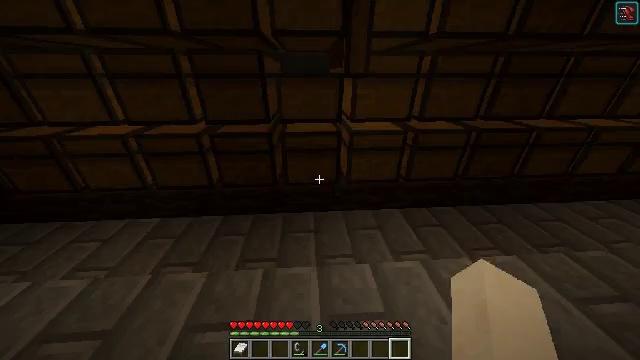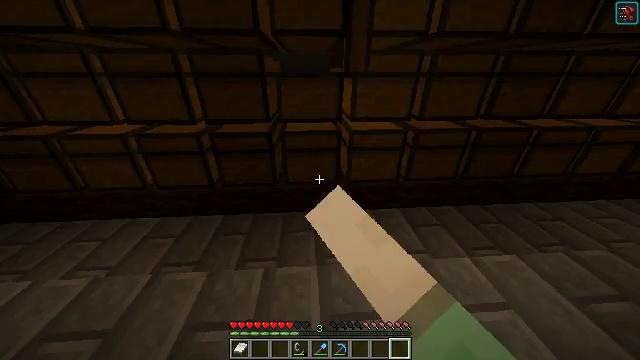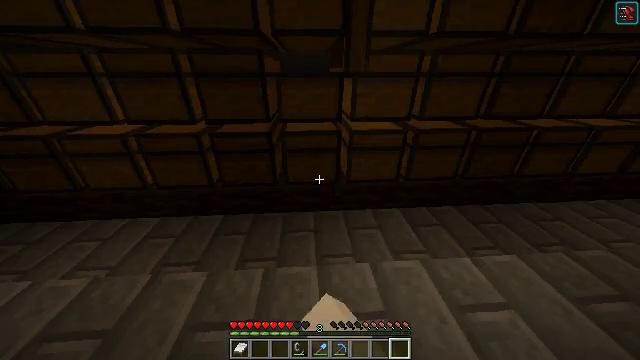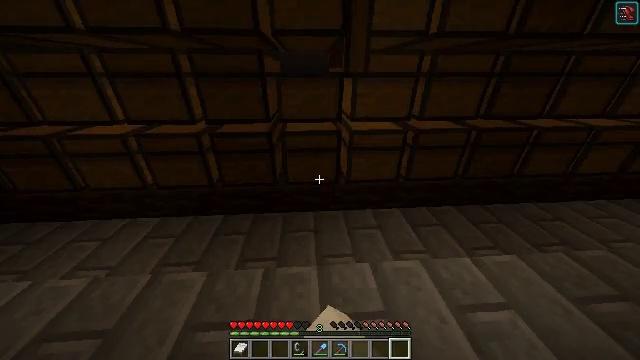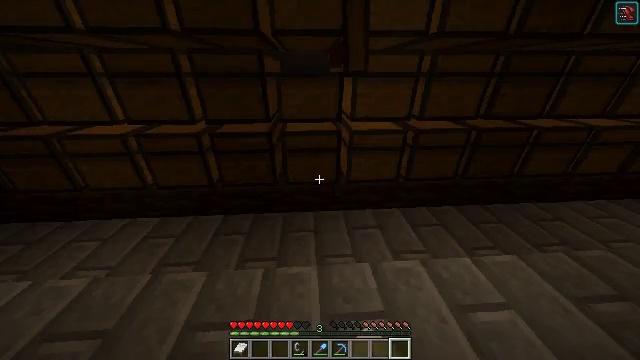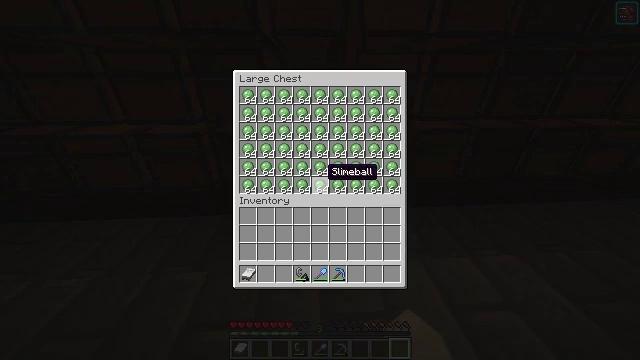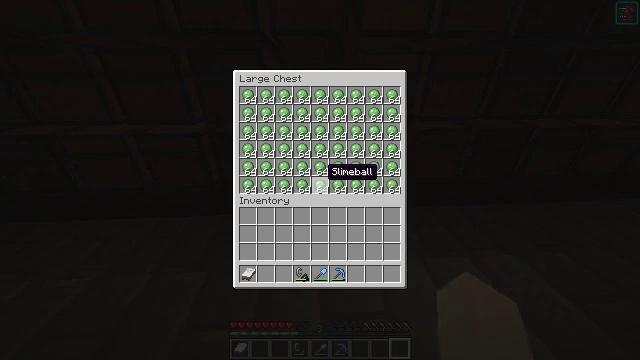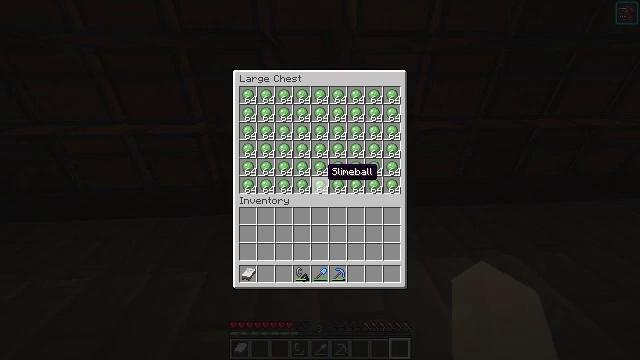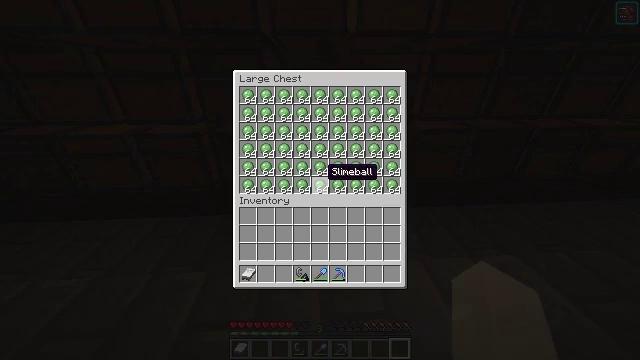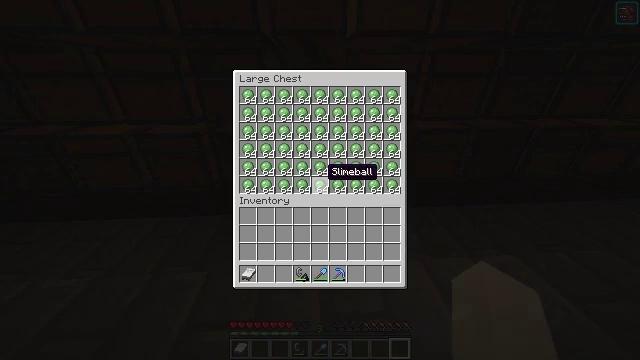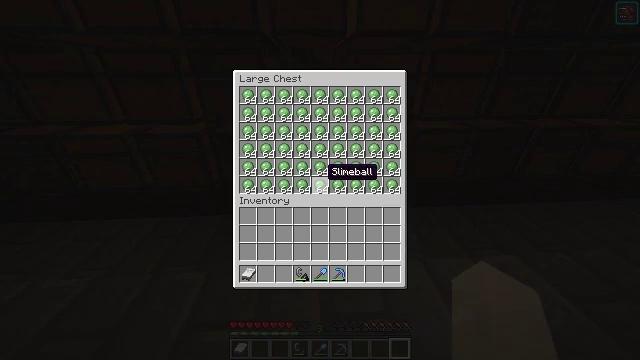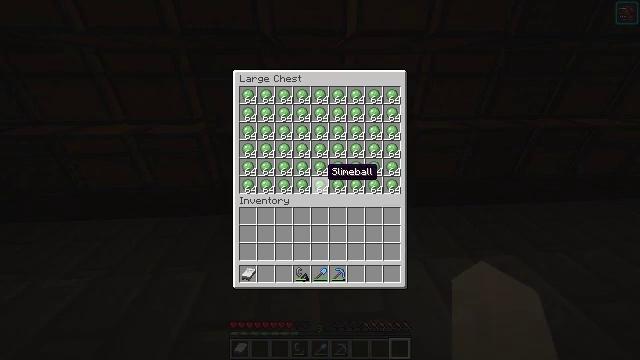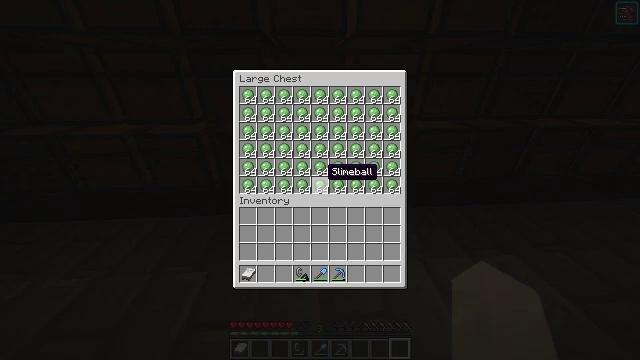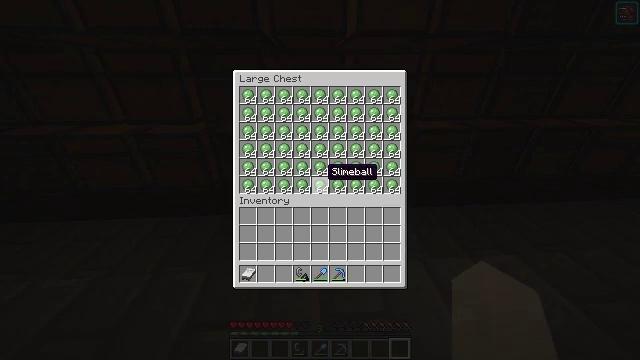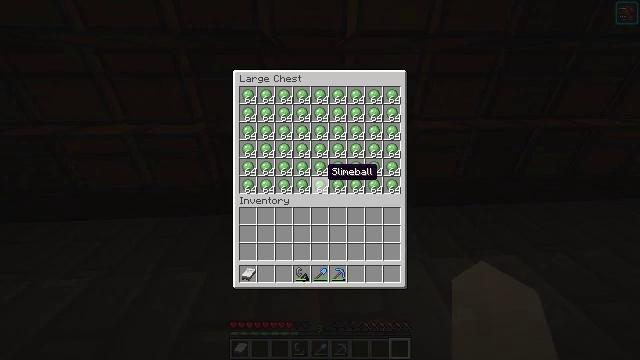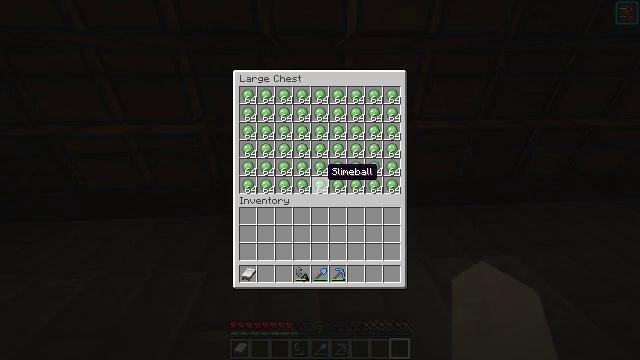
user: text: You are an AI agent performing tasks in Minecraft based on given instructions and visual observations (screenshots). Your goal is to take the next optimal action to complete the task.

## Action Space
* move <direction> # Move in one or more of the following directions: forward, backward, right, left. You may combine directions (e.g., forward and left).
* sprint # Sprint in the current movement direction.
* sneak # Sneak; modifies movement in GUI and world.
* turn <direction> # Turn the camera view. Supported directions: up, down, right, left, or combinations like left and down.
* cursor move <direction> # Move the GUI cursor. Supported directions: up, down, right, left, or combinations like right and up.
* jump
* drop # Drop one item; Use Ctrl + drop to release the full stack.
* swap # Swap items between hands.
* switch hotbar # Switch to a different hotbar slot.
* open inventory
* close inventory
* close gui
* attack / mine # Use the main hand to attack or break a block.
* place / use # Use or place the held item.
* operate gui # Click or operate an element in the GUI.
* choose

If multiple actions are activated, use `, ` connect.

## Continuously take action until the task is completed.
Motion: motion action
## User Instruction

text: Combine slimeballs in the crafting grid to make a slime block.
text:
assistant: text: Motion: use / place
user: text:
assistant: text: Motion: no_op
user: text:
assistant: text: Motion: no_op
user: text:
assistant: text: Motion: no_op
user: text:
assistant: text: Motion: no_op
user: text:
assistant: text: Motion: no_op
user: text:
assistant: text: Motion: no_op
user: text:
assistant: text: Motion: no_op
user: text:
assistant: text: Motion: no_op
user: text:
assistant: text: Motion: no_op
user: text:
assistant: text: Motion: no_op
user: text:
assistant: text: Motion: no_op
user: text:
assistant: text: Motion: no_op
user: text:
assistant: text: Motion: no_op
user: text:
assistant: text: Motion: no_op
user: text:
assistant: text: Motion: close inventory
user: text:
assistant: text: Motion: close inventory
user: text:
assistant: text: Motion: turn left, close inventory
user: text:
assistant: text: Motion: turn left and up
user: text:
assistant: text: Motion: turn left
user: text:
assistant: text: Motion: use / place
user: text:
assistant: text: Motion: use / place
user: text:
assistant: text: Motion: use / place
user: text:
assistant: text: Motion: no_op
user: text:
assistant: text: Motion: no_op
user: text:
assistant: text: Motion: open gui
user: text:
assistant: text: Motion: no_op
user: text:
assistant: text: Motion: no_op
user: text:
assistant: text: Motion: no_op
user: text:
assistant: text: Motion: no_op